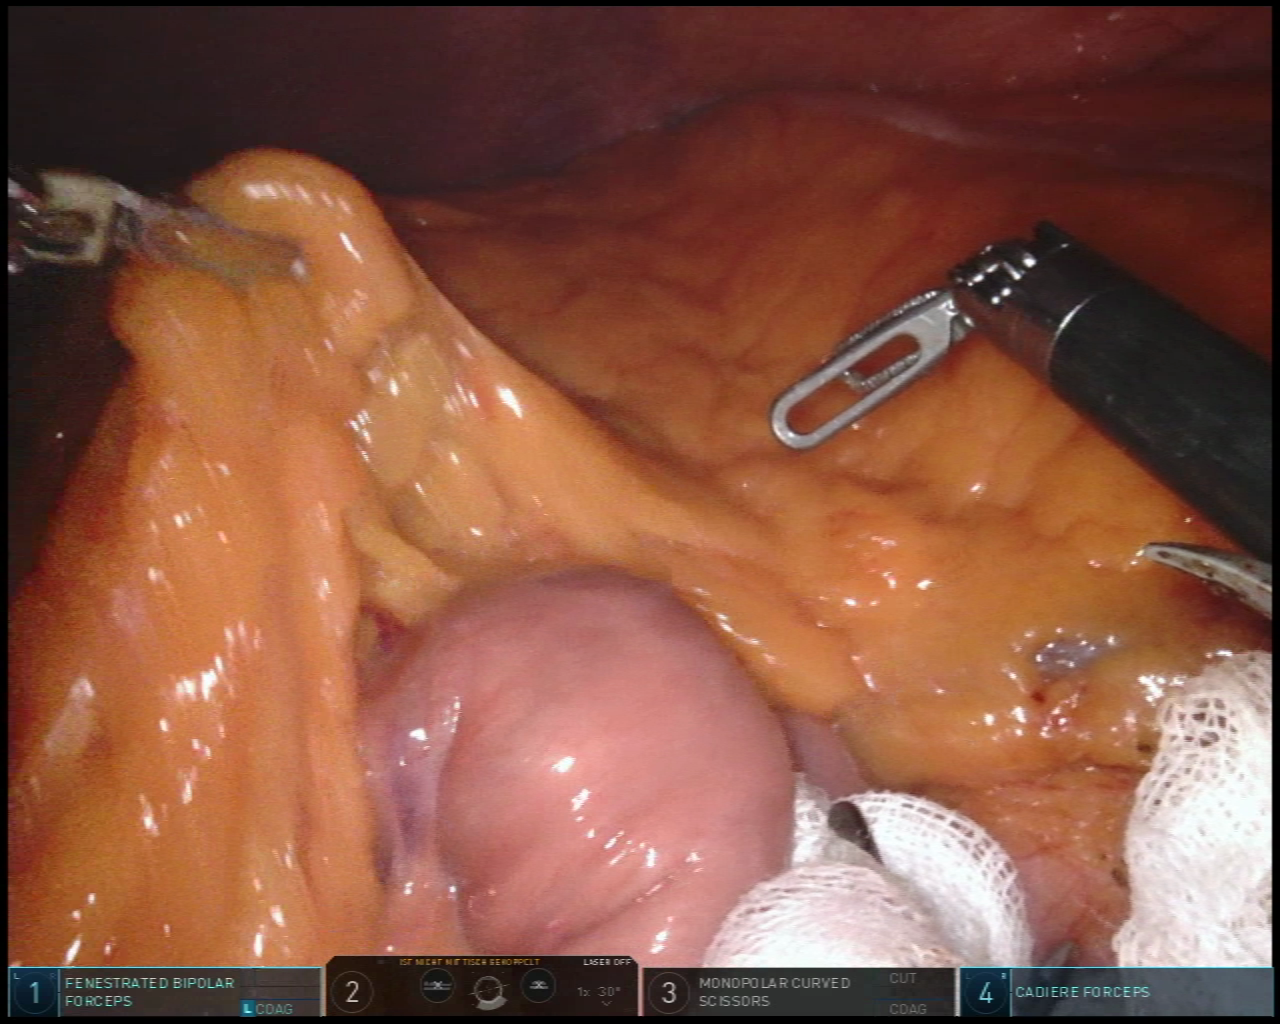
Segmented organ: small_intestine
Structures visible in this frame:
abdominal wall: yes
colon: yes
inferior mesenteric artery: no
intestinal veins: no
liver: no
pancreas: no
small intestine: yes
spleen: no
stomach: no
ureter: no
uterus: no
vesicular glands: no